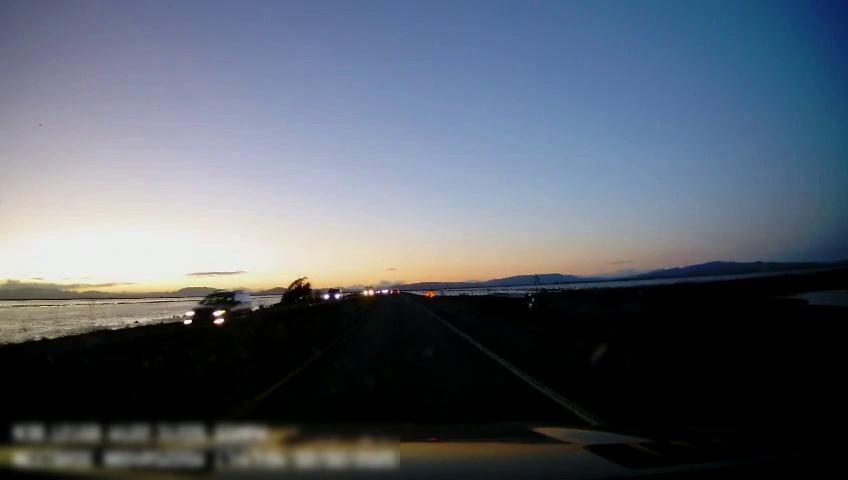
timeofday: Dusk/Dawn/Twilight
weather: Sunny
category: Drivable Space
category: Vehicles | Car
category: Vehicles | SUV
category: Vehicles | Truck
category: Vehicles | Car
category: Lanes | Current Lane
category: Lanes | Current Lane
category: Traffic | Signs